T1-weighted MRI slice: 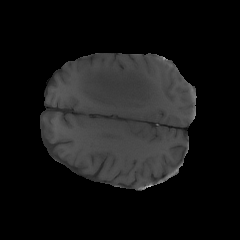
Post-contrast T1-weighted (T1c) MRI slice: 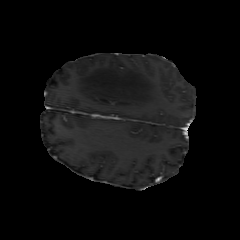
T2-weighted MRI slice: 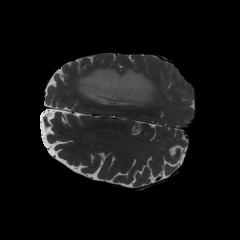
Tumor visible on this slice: yes